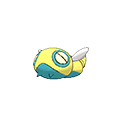
Pok\u00e9mon: dunsparce